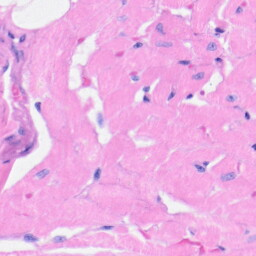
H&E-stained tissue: Heart